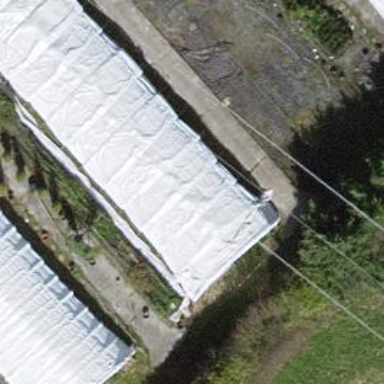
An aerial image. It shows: Greenhouse used for horticulture.